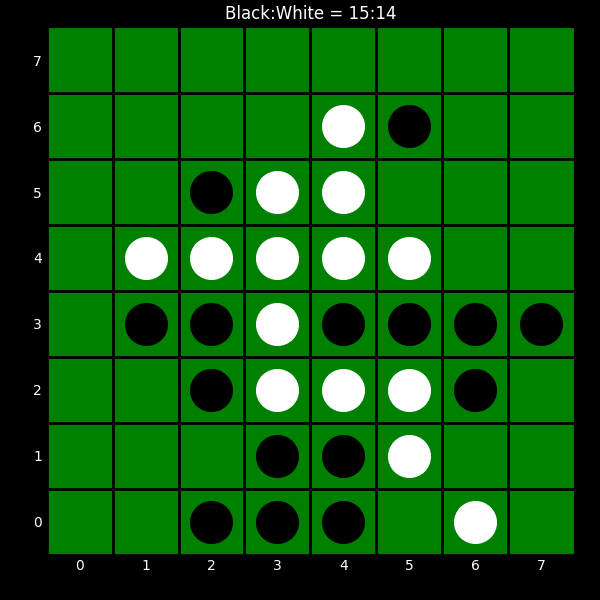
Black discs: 15
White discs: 14